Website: lowes
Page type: billing-address
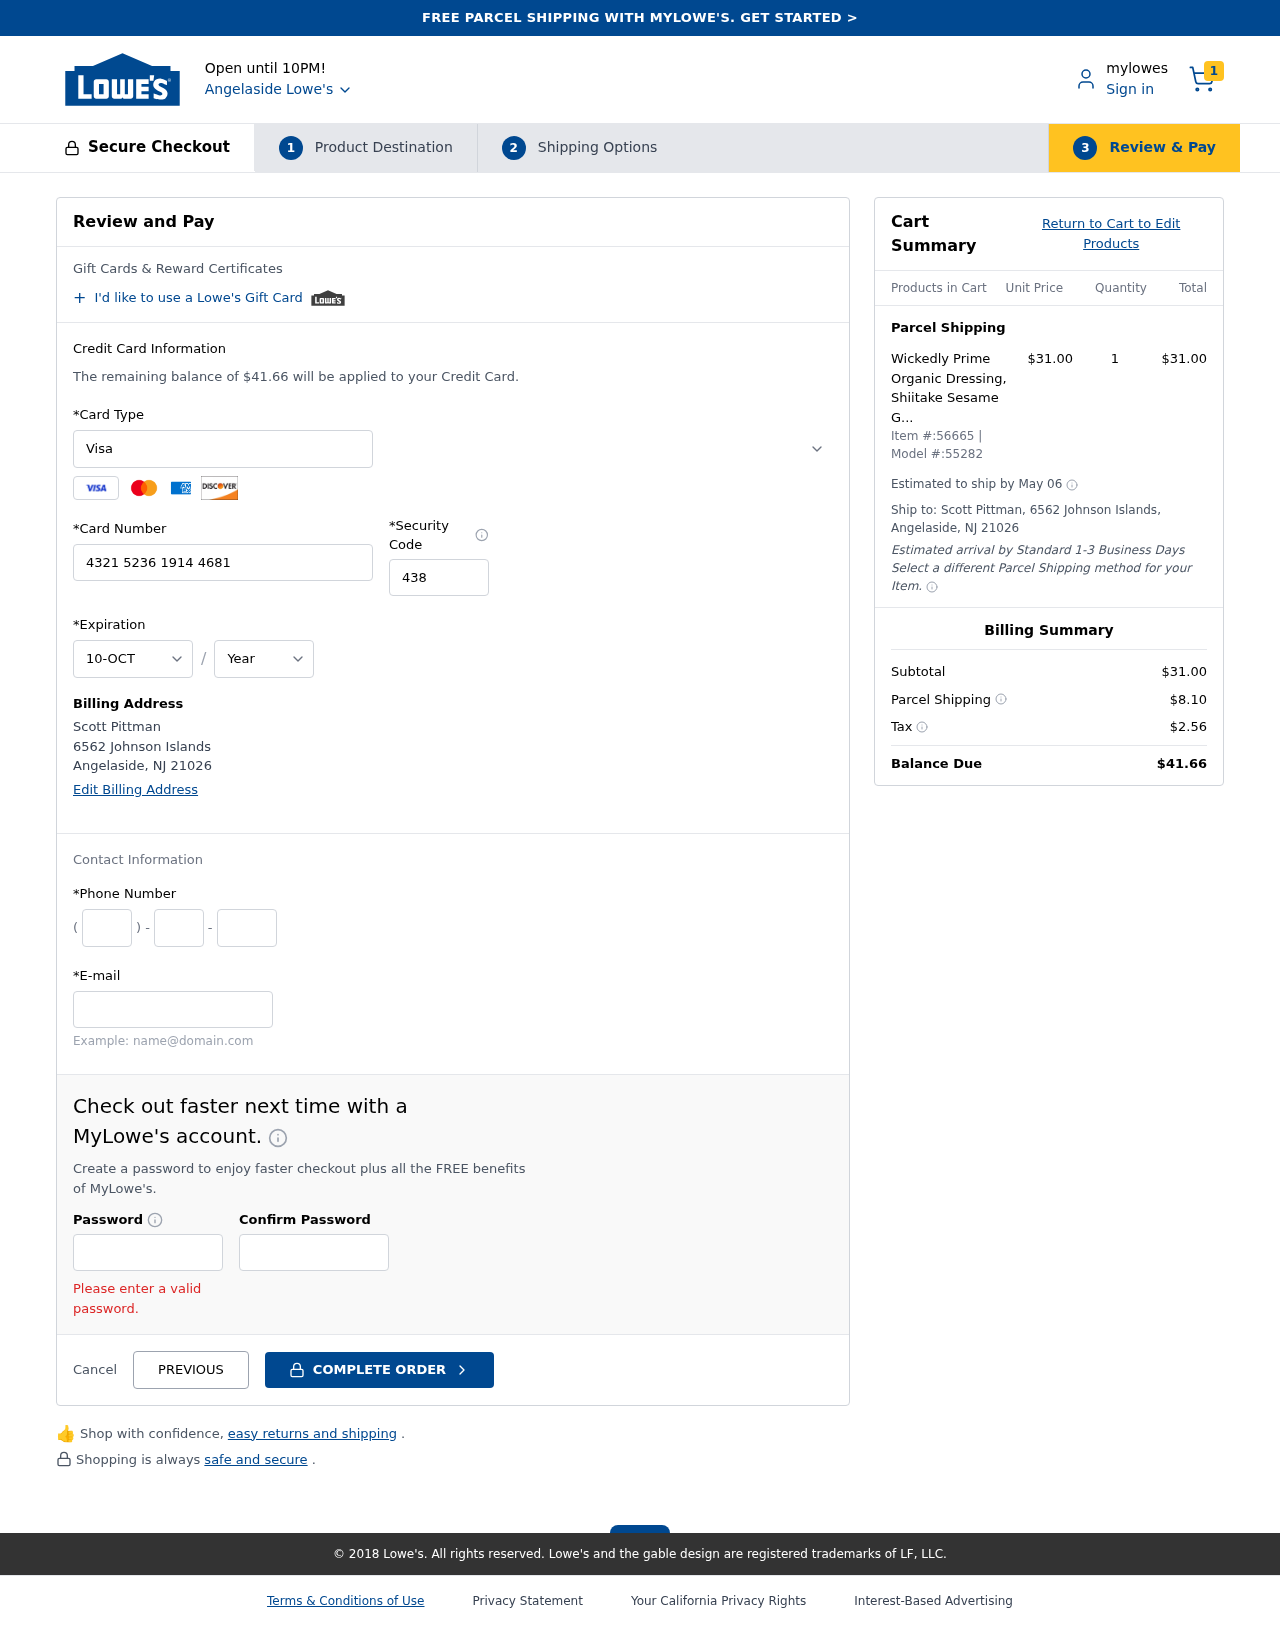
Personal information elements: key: PII_CARD_CVV
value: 438
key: PII_CARD_EXPIRY_MONTH
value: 10
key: PII_CARD_EXPIRY_YEAR
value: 29
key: PII_CARD_NUMBER
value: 4321 5236 1914 4681
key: PII_CARD_TYPE
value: Visa
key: PII_CITY
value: Angelaside
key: PII_CITY_STATE_ZIP
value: Angelaside, NJ 21026
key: PII_EMAIL
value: scottpittman@gmail.com
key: PII_FULLNAME
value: Scott Pittman
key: PII_PHONE_AREA
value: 513
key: PII_PHONE_PREFIX
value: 704
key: PII_PHONE_SUFFIX
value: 5404
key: PII_STREET
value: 6562 Johnson Islands
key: PII_FULLNAME2
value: Scott Pittman
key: PII_STATE_ABBR
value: NJ
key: PII_POSTCODE
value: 21026
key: PII_POSTCODE_FULL
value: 21026
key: PII_CITY_STATE
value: Angelaside, NJ
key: PII_POSTCODE_NUMERIC
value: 21026
Product elements: key: PRODUCT1_NAME
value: Wickedly Prime Organic Dressing, Shiitake Sesame Ginger, 16 Ounce
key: PRODUCT1_PRICE
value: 31
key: PRODUCT1_QUANTITY
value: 1
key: PRODUCT_ITEM_NUMBER
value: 56665
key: PRODUCT_MODEL_NUMBER
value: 55282
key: PRODUCT1_LINE_TOTAL
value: $31.00
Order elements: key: ORDER_NUM_ITEMS
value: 1
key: ORDER_TOTAL
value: $41.66
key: ORDER_SHIPPING_DATE
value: May 06
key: ORDER_SUBTOTAL
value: $31.00
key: ORDER_SHIPPING_COST
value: $8.10
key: ORDER_TAX
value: $2.56